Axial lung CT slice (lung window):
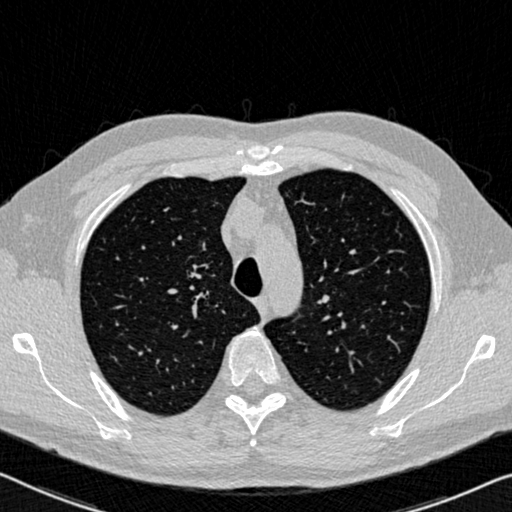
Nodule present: no